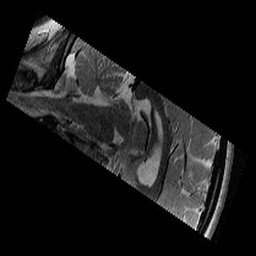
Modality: T2w
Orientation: sagittal
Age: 11
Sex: female
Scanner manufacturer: siemens
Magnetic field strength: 3 T
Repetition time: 9.23 s
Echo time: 0.067 s